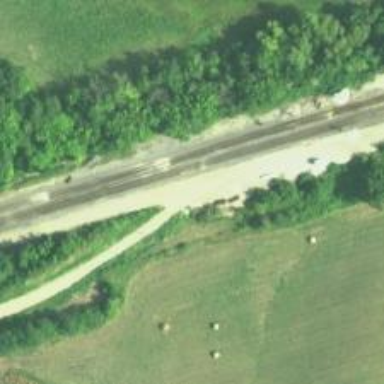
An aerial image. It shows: Railway crossover.